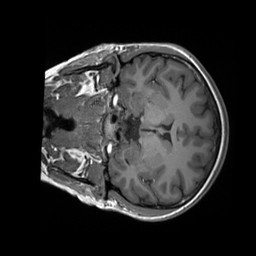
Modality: T1w
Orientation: coronal
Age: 23
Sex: female
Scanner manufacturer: siemens
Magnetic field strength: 3 T
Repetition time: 1.8 s
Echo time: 0.00232 s